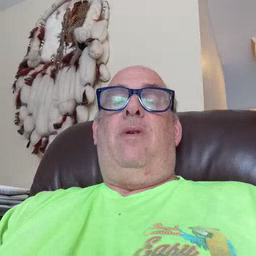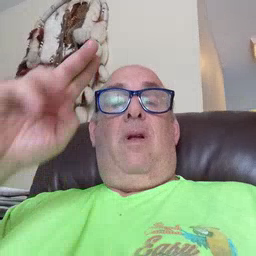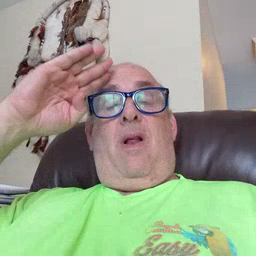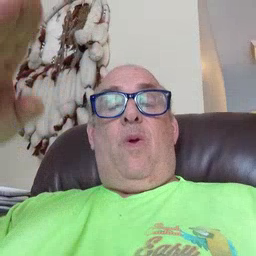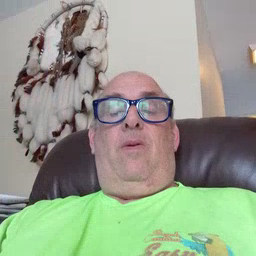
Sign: hello